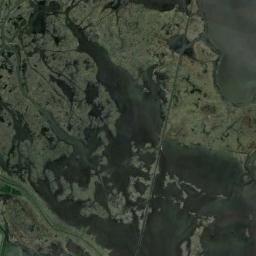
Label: wetland